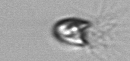
Label: Balanion